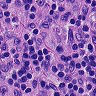
Metastatic tissue present: no